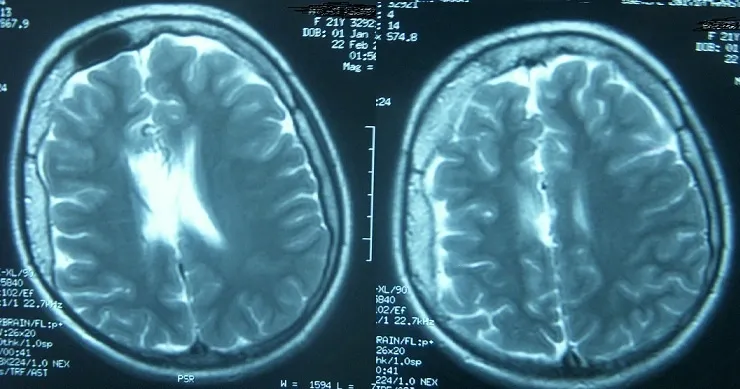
T2 weighted MRI shows extensive venous formations around corpus of right lateral ventricle and at Gallen vein localization and widespread vascular formations are seen at perivascular space, anterior to third ventricle at Willis polygon localization and at right temporooccipital area at quadrigeminal cistern localization.
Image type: radiology (mri)